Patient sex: M
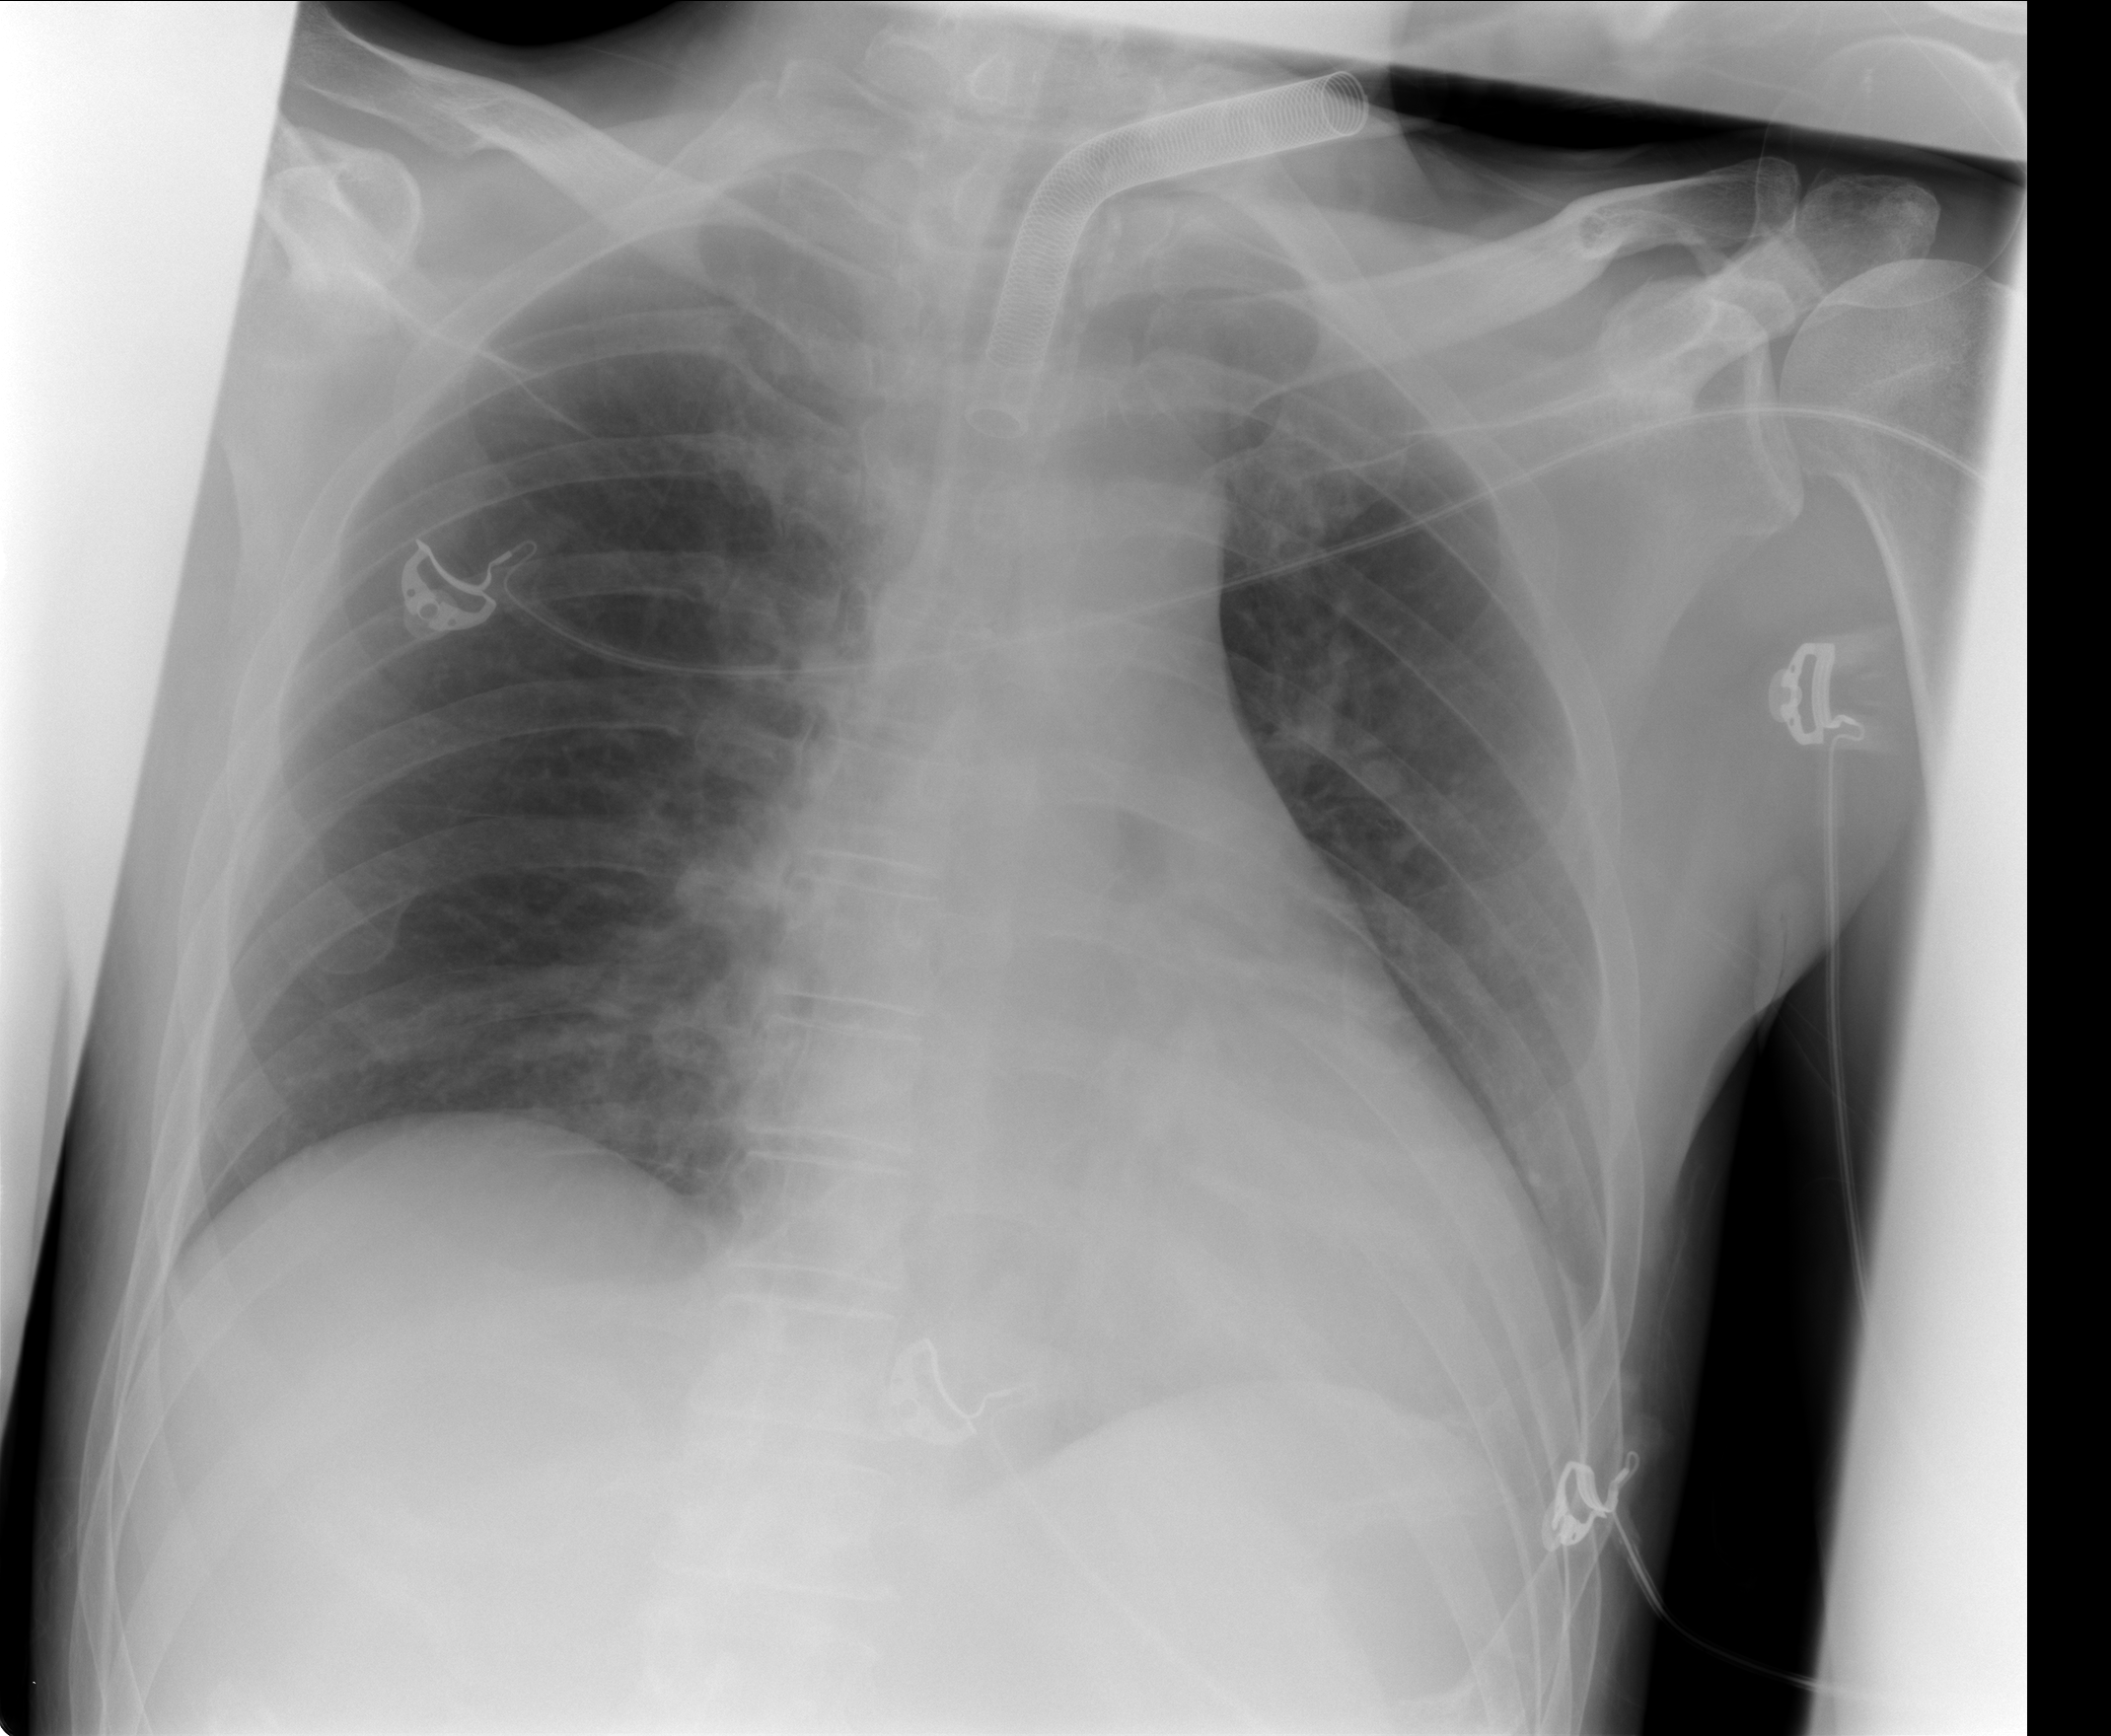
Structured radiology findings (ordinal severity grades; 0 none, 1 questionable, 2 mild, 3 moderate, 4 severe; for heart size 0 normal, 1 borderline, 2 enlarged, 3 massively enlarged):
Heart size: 0
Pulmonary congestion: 0
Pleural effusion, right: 0
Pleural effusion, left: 1
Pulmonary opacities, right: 0
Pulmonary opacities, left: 1
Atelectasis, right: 0
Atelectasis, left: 0